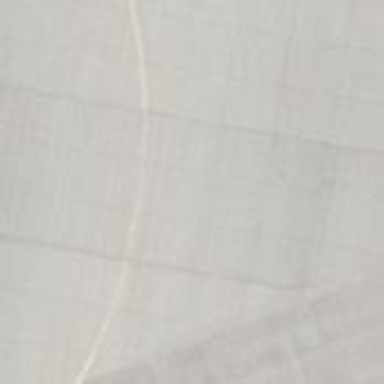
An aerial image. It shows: Concrete taxiway at the airport.